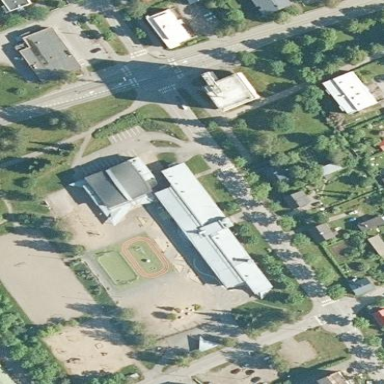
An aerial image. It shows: Public building.